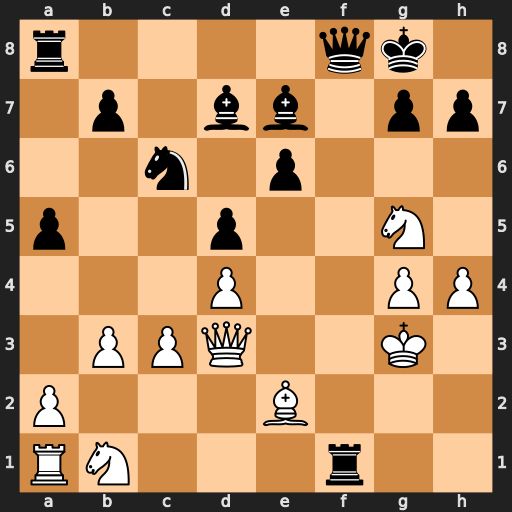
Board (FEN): r4qk1/1p1bb1pp/2n1p3/p2p2N1/3P2PP/1PPQ2K1/P3B3/RN3r2
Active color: w
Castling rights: -
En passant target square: -
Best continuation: Qxh7#